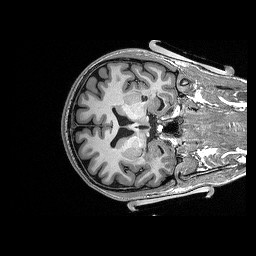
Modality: T1w
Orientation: axial